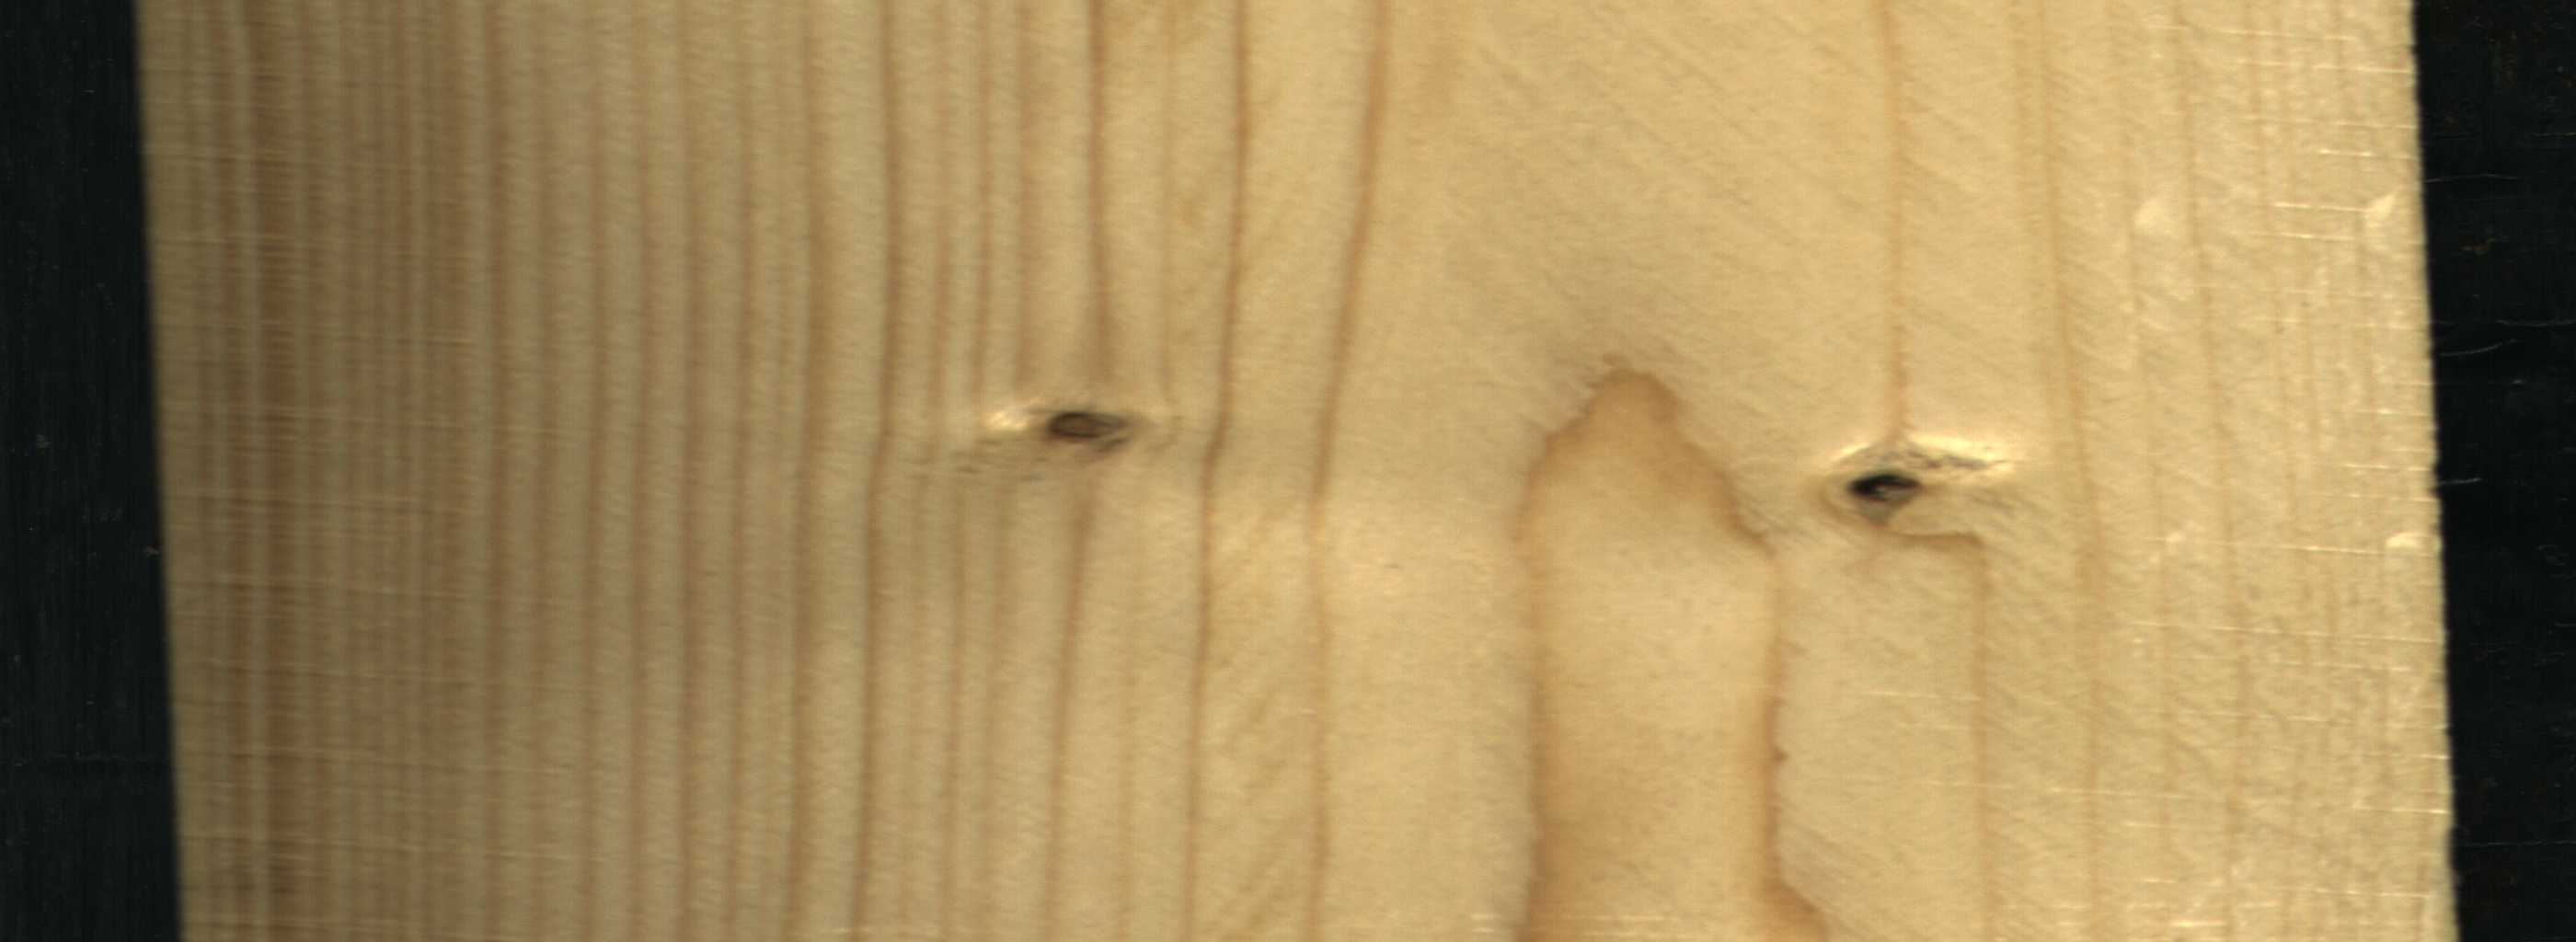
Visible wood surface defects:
Dead_Knot
Dead_Knot